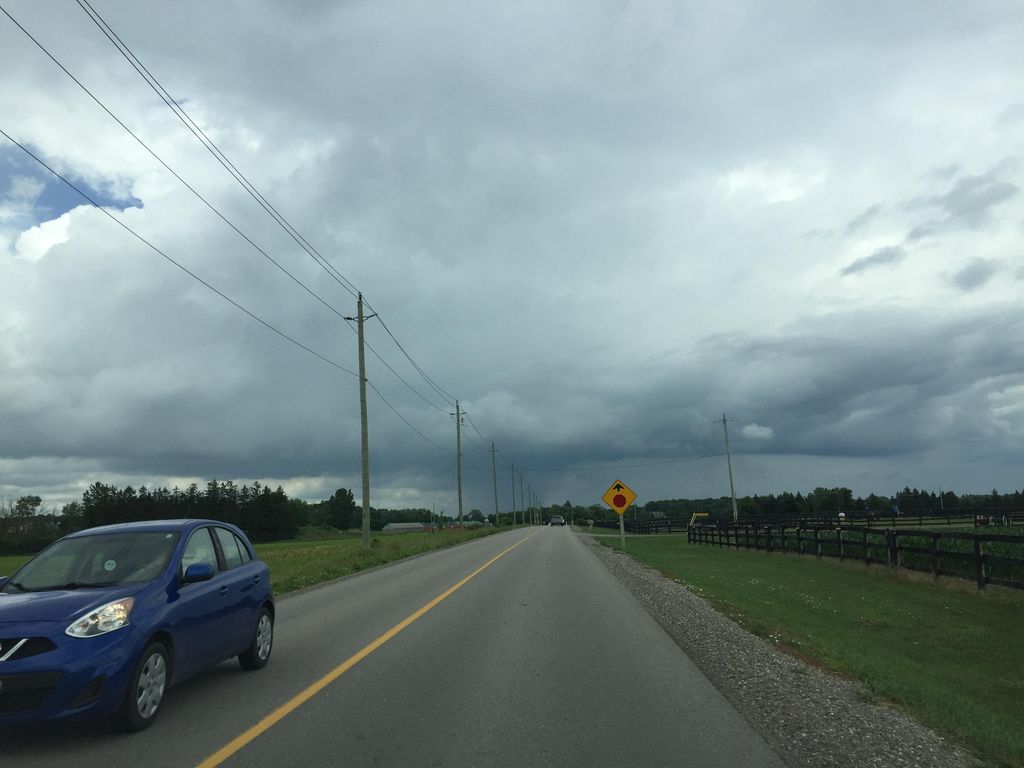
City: kitchener-waterloo